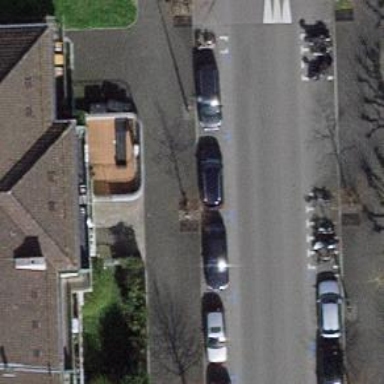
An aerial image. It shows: Bicycle parking area with stands.